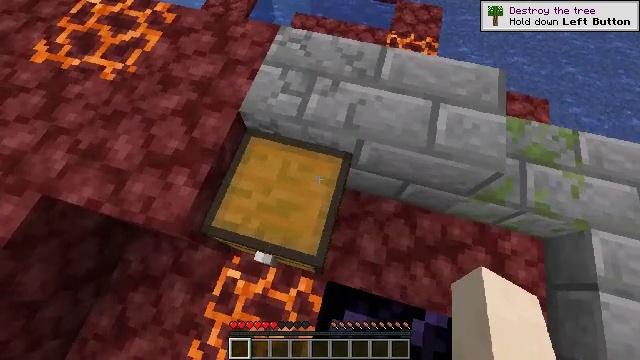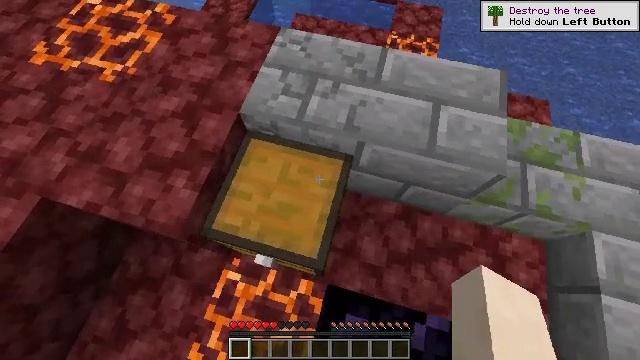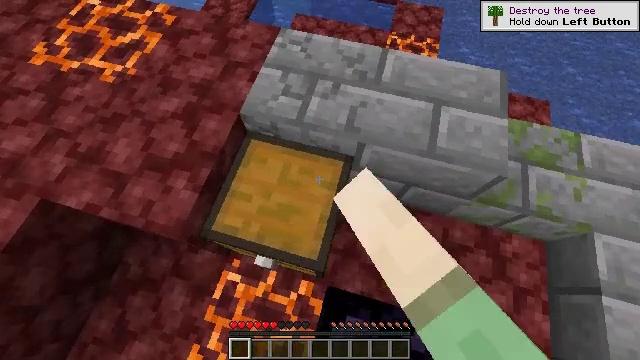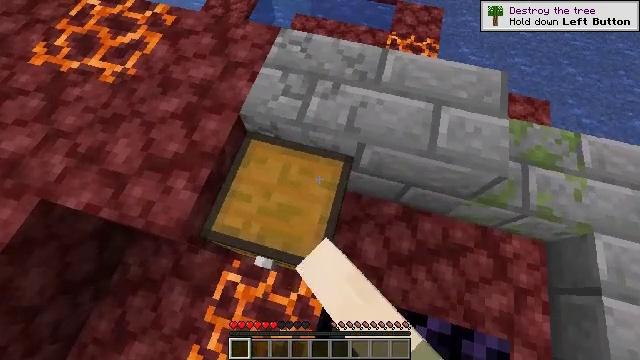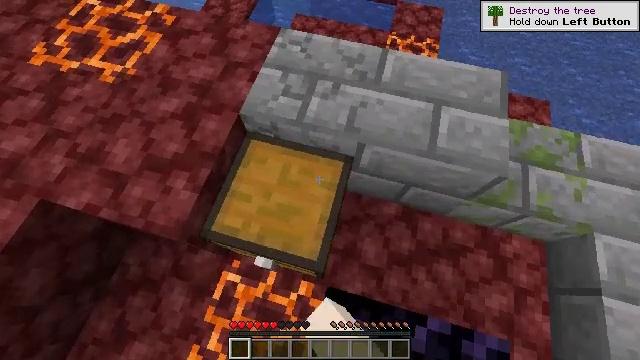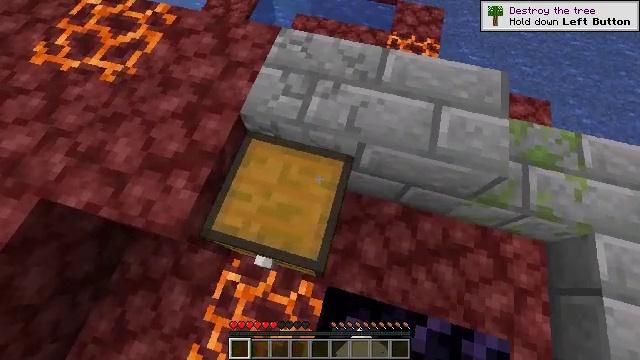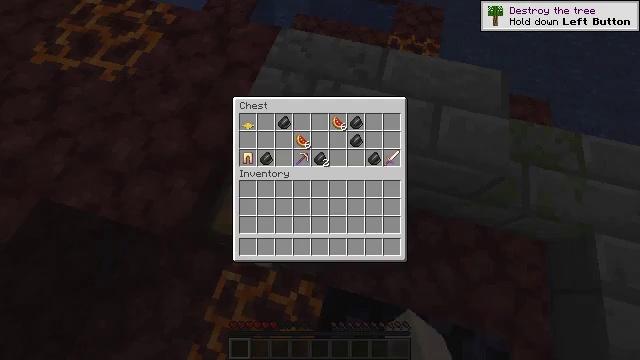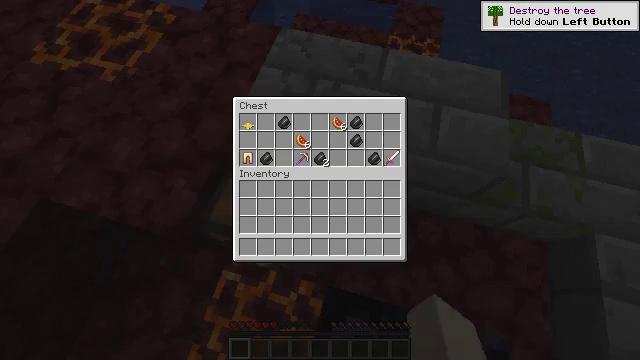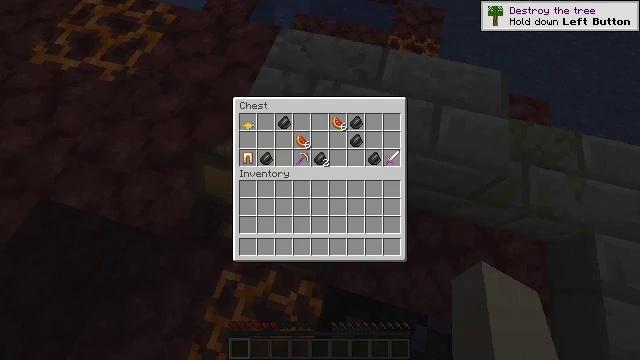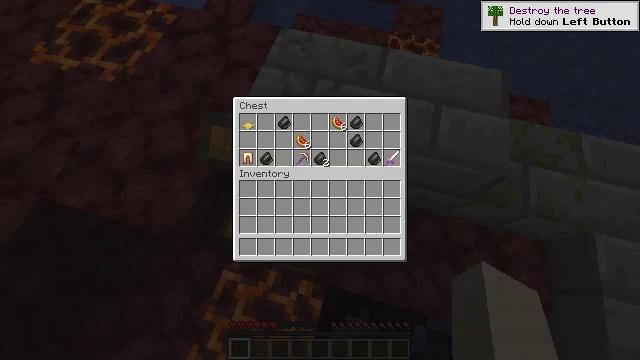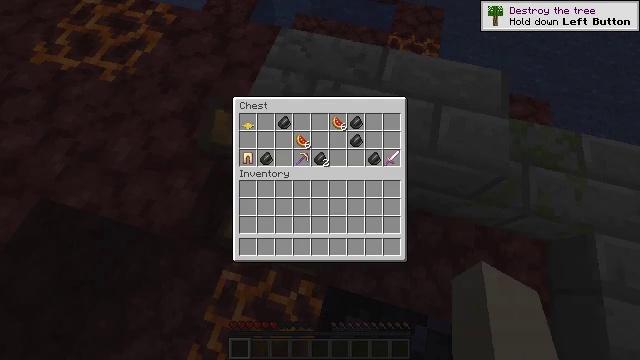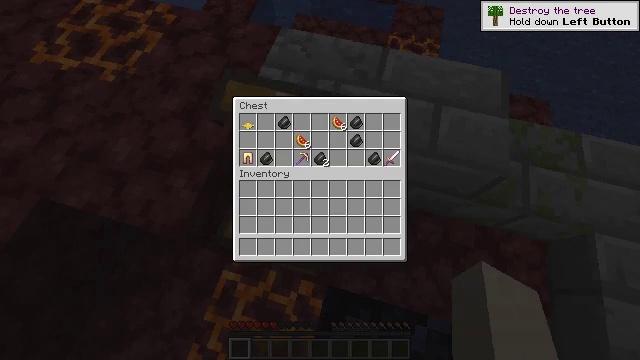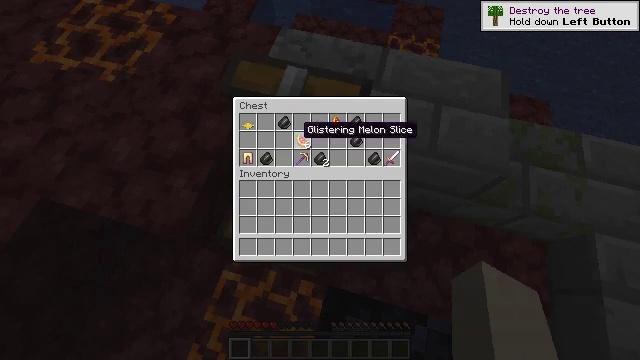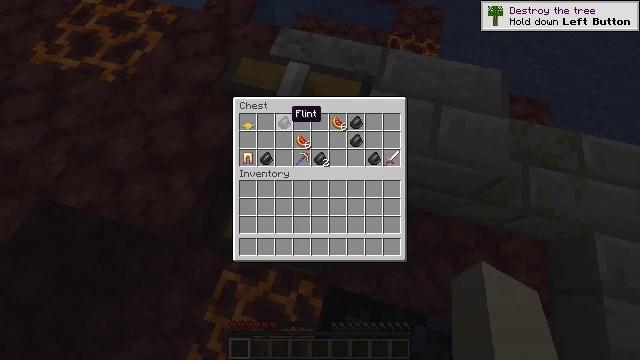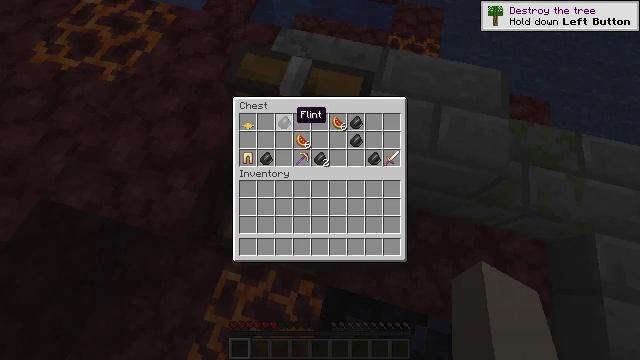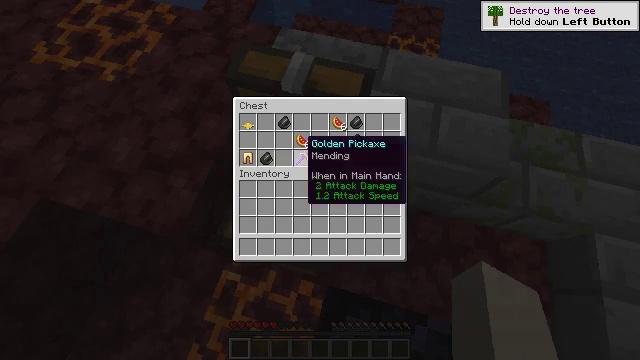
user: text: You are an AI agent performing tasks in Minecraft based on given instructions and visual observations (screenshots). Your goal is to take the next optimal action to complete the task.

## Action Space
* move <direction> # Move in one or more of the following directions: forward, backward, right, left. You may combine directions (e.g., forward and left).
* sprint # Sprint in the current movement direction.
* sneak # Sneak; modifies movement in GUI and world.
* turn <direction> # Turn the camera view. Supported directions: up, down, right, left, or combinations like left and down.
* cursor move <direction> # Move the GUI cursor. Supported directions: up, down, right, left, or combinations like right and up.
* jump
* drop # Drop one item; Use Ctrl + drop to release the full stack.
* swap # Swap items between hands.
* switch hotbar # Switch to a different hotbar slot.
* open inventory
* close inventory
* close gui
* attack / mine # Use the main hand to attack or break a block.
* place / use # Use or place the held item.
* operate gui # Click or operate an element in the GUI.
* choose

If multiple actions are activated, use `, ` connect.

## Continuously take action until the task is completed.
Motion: motion action
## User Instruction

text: Kill the chicken.
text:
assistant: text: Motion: use / place
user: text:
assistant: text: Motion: use / place
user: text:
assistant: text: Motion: no_op
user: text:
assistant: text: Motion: no_op
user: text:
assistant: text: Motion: no_op
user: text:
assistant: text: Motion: no_op
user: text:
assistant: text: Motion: no_op
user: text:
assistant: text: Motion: no_op
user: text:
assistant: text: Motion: no_op
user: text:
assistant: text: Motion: no_op
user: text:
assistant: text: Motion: no_op
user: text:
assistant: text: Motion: turn left and up
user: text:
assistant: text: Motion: turn left and up
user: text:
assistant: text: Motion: no_op
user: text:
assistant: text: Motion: turn right and down
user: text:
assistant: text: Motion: turn down
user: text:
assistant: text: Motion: no_op
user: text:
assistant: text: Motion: no_op
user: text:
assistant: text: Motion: no_op
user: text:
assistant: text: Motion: no_op
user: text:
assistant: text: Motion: no_op
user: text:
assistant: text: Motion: no_op
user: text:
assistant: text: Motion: no_op
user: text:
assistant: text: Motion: no_op
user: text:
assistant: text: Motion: no_op
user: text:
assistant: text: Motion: attack / mine
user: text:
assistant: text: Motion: attack / mine
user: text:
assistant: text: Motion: attack / mine
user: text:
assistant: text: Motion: turn down
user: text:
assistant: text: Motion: turn down